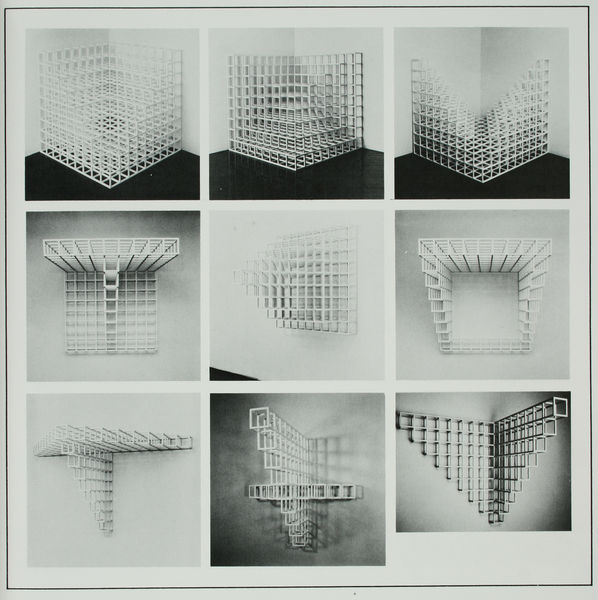
Titel: Cube Structures based on nine Modules
Künstler: K. u. a. Miyamoto
Schlagwörter: körper, schatten, weiß, dreieck, grau, raum, schwarz, wand, rahmen, bild, gitter, boden, innen, skulptur, bilder, fotos, ecke, kisten, formen, linien, figuren, plastik, foto, fotografie, wände, offen, stangen, kreuz, minimalistisch, form, schwarz weiß, seite, kiste, räume, entwurf, würfel, kasten, reihen, ecken, quadrate, geometrisch, stäbe, quader, konstruktion, entwürfe, dreiecke, objekt, geometrie, lewitt, quadrat, vierecke, konstrukt, installation, mamor, kubus, innenräume, varianten, variationen, modul, konstruktionen, elemente, minimal, montage, strukturen, sol lewitt, module, rauminstallation, fotomontage, vignettierung, stecksystem, konstrukte, vaserely, zusammensetzen